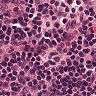
Metastatic tissue present: no